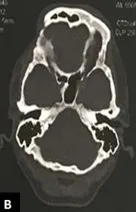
B - Tomographic appearance 12 months after surgery.
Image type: radiology (ct)